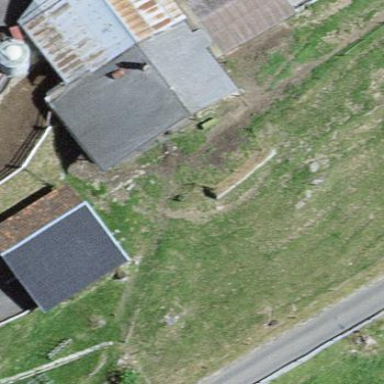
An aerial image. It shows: Farm building.